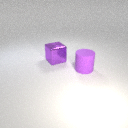
large purple rubber cylinder in front of large purple metal cube